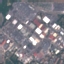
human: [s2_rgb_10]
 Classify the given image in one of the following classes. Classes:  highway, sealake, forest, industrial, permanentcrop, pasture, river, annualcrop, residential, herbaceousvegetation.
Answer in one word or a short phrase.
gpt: Industrial